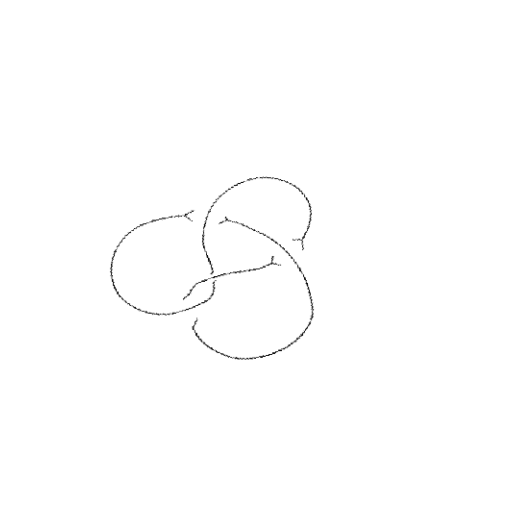
Crossing number: 4